Interaction volume radius: 5 \u00c5
Interaction volume height: 20 \u00c5
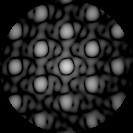
Disorder parameter: 0.07405